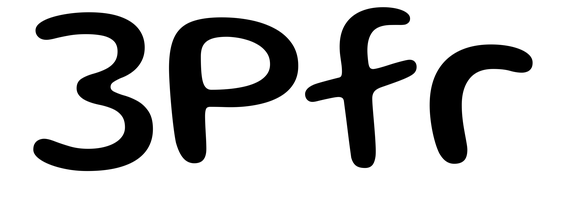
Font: Gluten_Regular